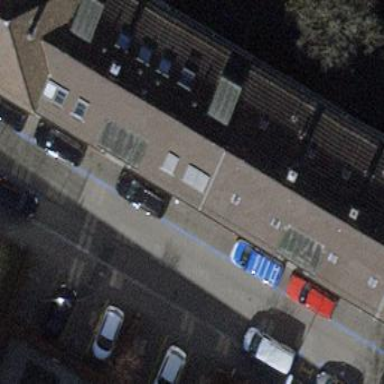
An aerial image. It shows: Parking lane.